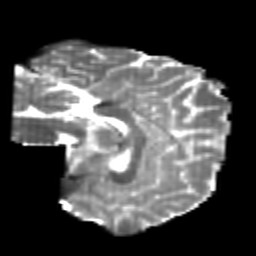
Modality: T2w
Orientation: sagittal
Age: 24
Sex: male
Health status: healthy
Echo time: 0.074 s